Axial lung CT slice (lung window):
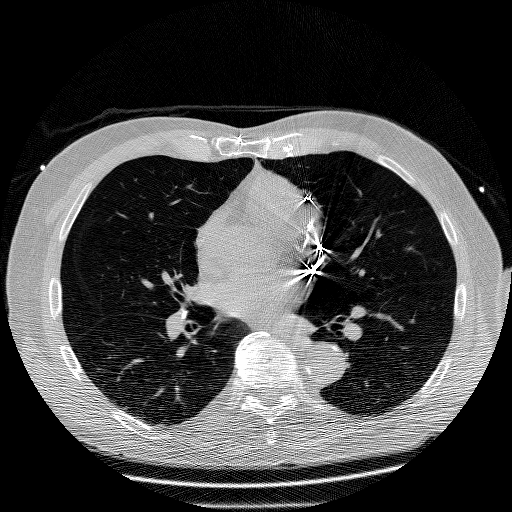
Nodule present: no